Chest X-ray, AP view. Patient: 42 years old, sex F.
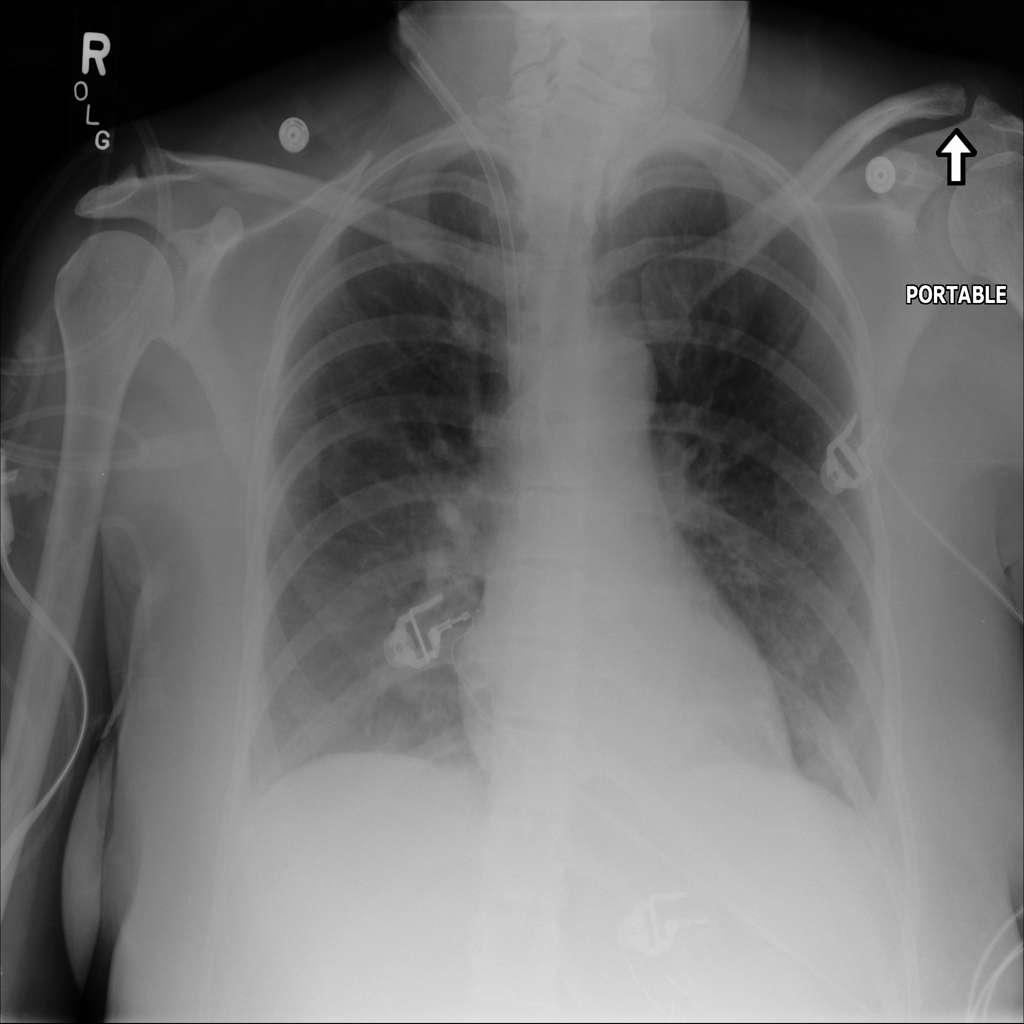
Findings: Atelectasis